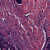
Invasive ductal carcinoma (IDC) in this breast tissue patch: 1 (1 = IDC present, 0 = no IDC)